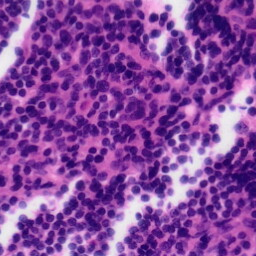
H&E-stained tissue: Tonsil